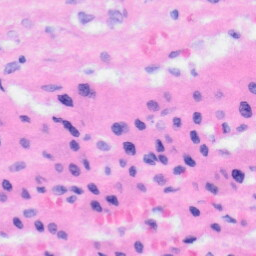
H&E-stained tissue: Liver